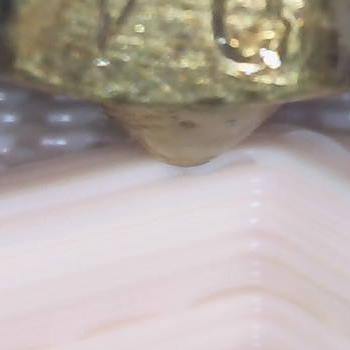
Flow rate: 267%